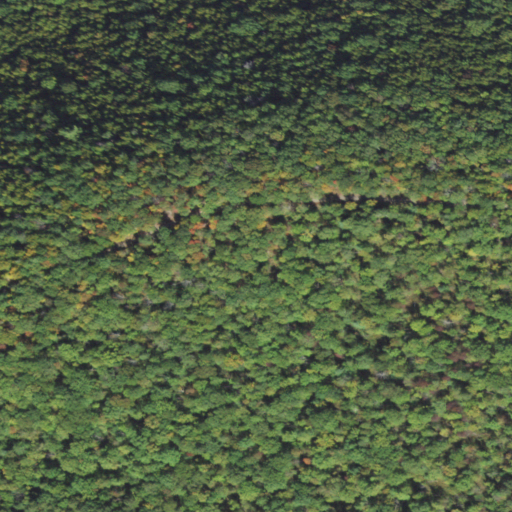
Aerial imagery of mountain in Pennsylvania named Slide Mountain containing deciduous forest, mixed forest, open development, and evergreen forest